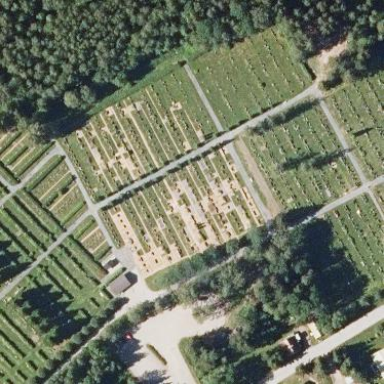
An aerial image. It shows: Cemetery.